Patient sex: M
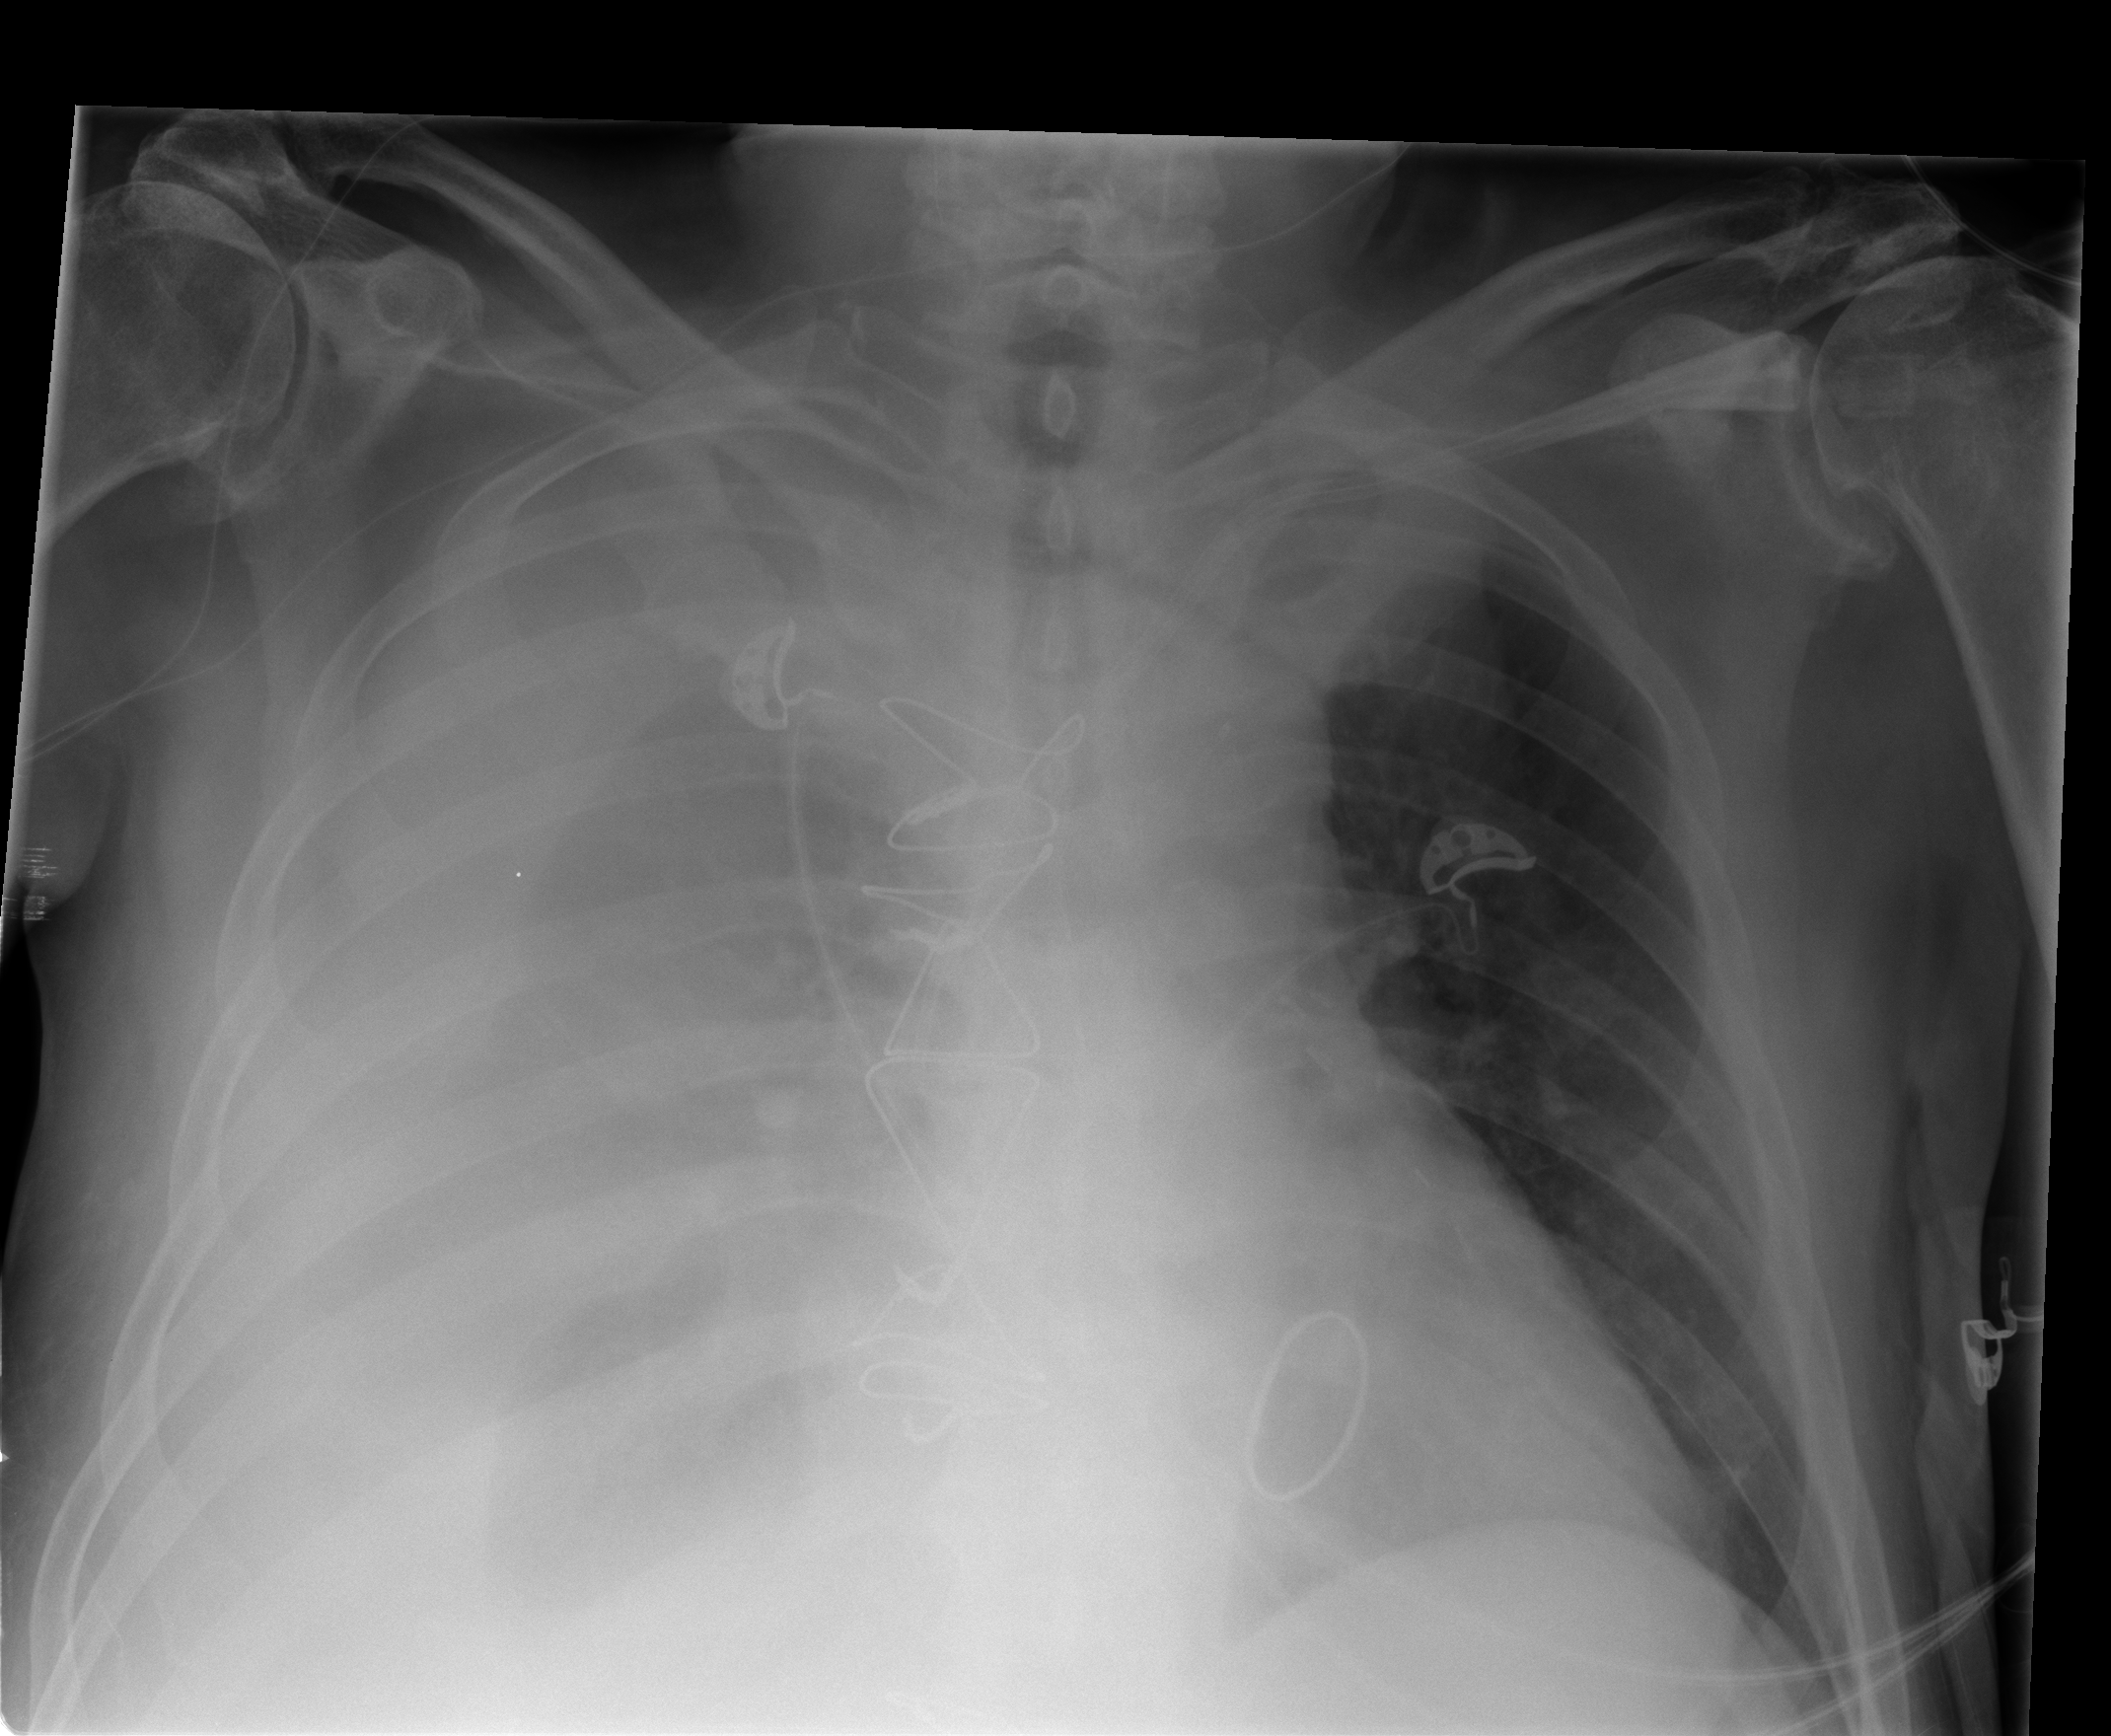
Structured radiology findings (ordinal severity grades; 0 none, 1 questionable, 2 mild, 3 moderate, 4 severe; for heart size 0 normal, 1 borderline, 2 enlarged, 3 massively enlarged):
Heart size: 1
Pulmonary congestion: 0
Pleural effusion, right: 2
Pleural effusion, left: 0
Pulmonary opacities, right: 0
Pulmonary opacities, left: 0
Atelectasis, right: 2
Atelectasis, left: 1